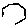
Label: hexagon